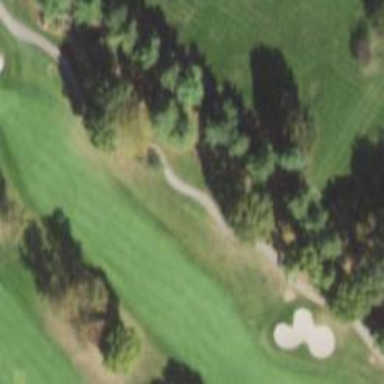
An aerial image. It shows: Path for both road and golf.